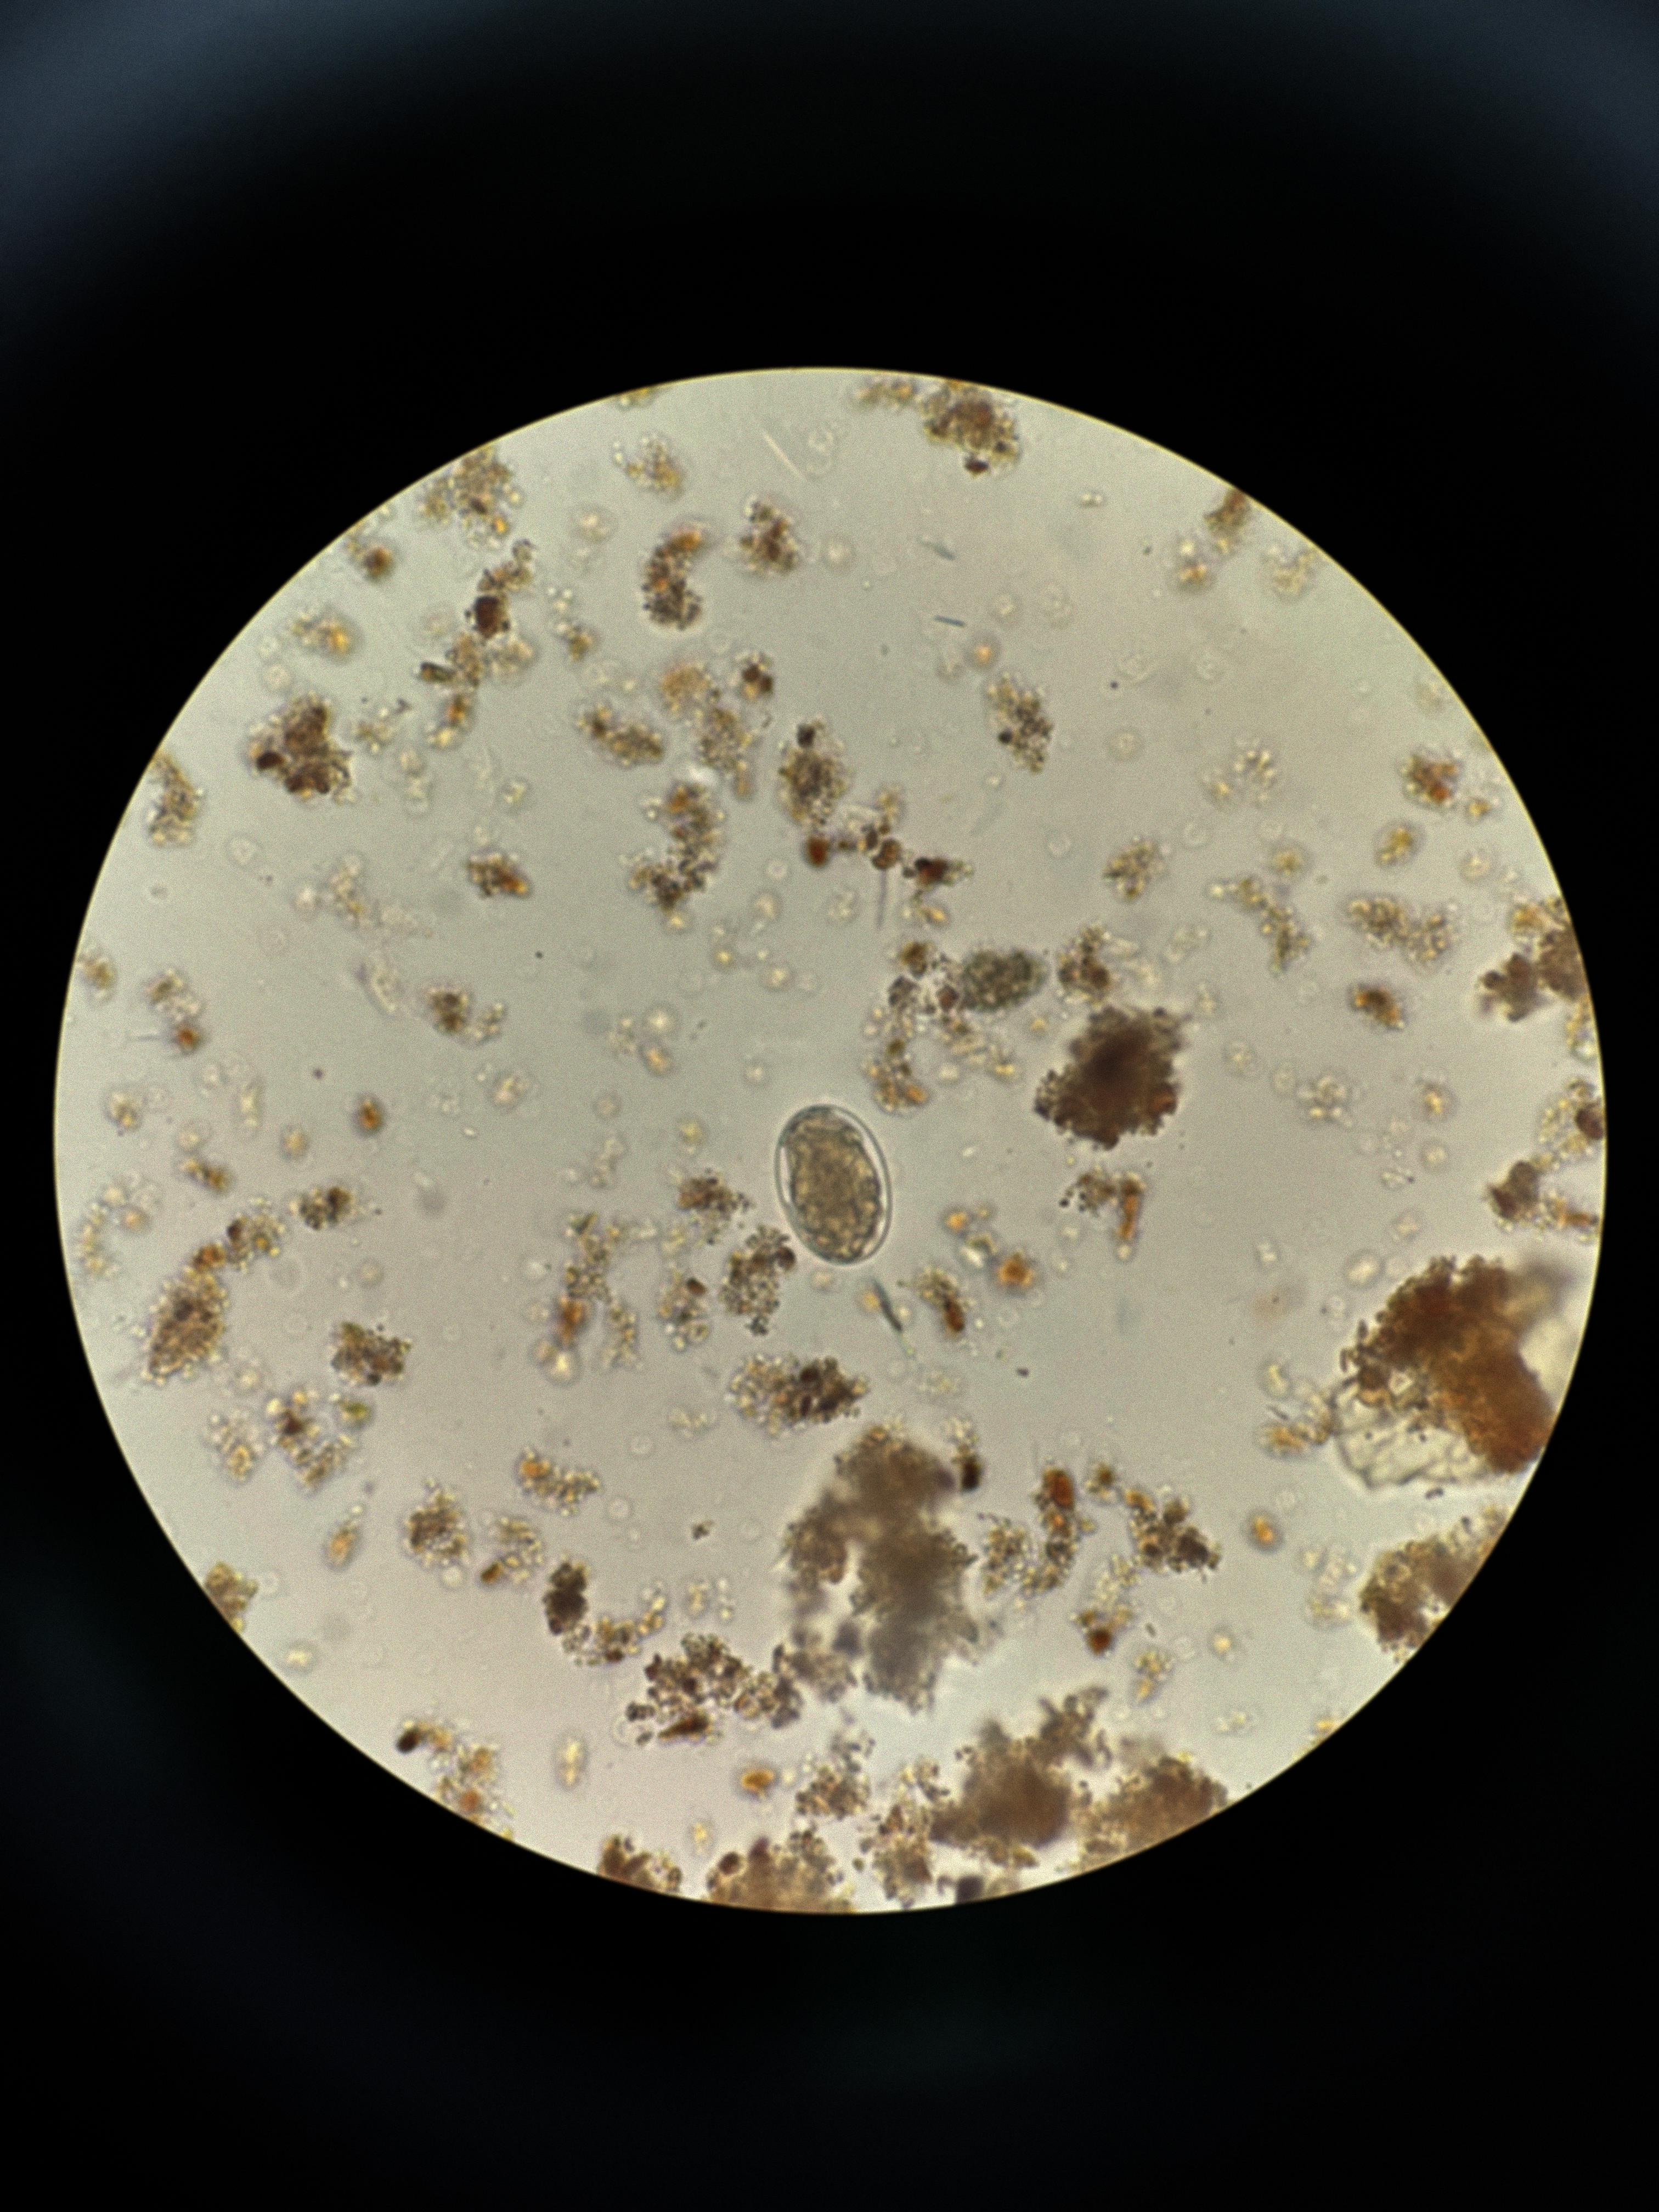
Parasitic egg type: Hookworm egg